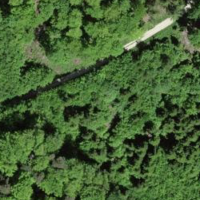
EUNIS habitat code: 41
Species observed at this site:
Aphantopus hyperantus
Stenurella melanura